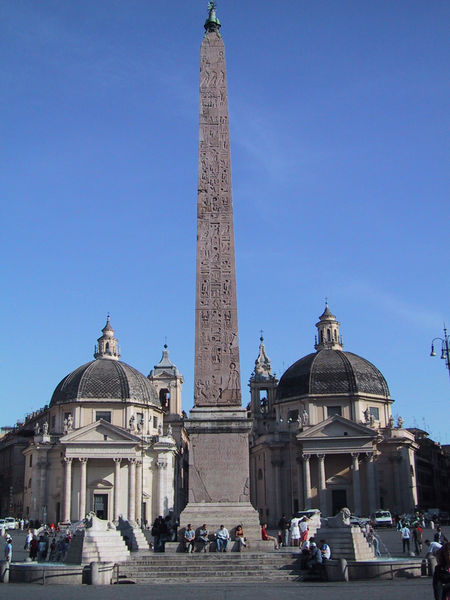
Titel: Obelisk
Künstler: Domenico Fontana
Standort: Rom, Piazza del Popolo (EU - I - Latium)
Schlagwörter: blau, himmel, wasser, menschen, stadt, grau, laterne, säule, säulen, dach, haus, architektur, barock, sockel, spitze, stein, spiegelung, kirche, sonne, klassizismus, personen, brunnen, schrift, italien, zwei, platz, figuren, kuppel, treppe, treppen, symmetrie, inschrift, stufen, foto, fotografie, kirchen, kuppeln, türme, symmetrisch, rom, statuen, portikus, obelisk, ionische säulen, maria, monument, ägypten, brunen, piazza, siegessäule, hieroglyphen, ägypisch, ffoto, monopol, repee